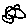
Label: flower